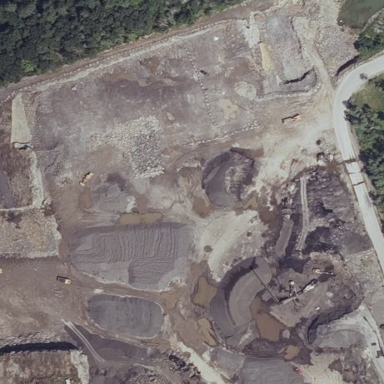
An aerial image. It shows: Quarry used for extracting aggregates.